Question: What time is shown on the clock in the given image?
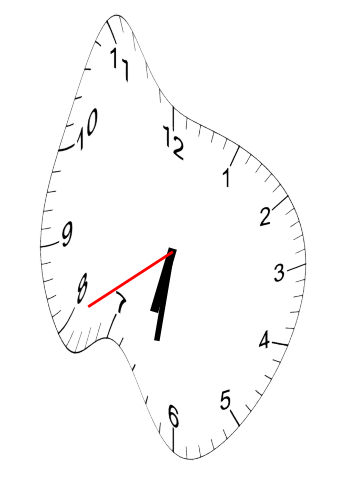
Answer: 06:31:40